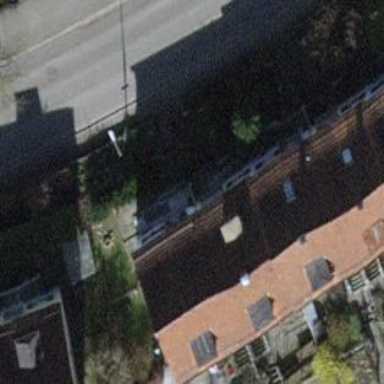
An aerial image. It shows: Building with tiled roof.